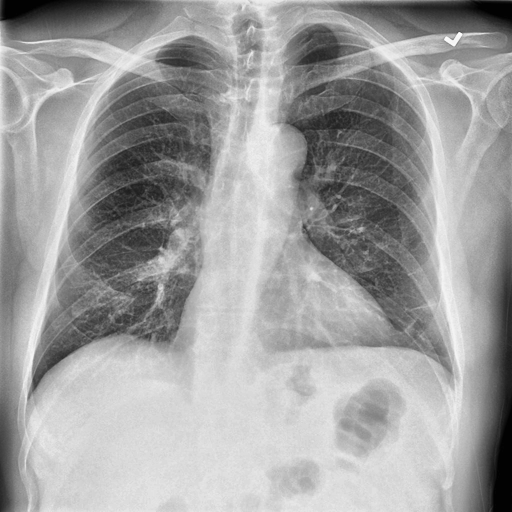
Finding: NORMAL